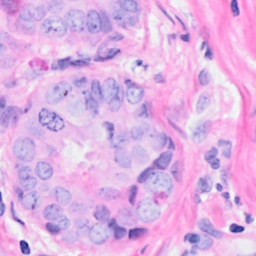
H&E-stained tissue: Breast